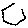
Label: hexagon